Field crop: maize
Growth stage: 2
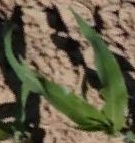
Species: maize